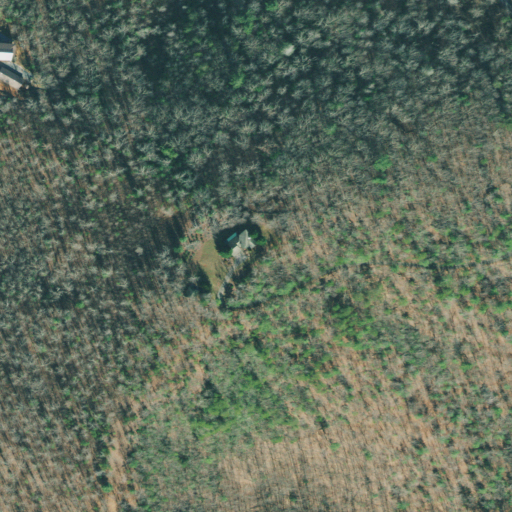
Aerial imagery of mountain in Georgia named George Mountain containing deciduous forest, mixed forest, and open development